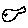
Label: fish